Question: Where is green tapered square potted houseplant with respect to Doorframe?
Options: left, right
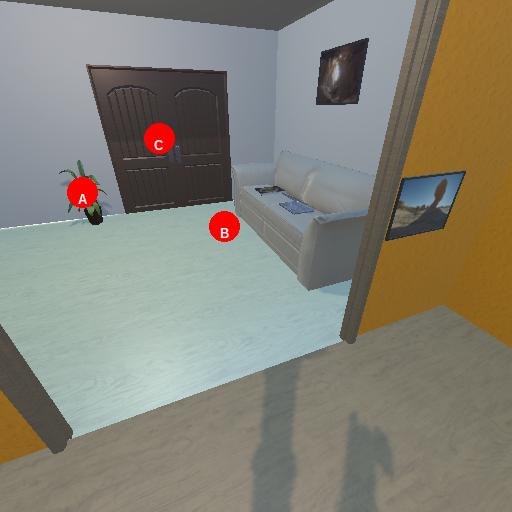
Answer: left